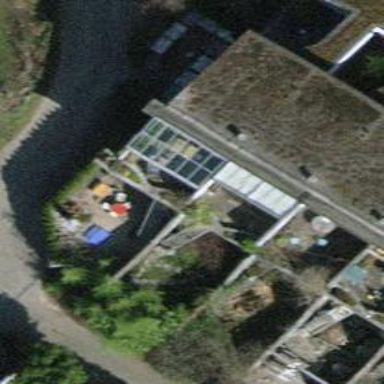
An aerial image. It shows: Terrace building.